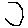
Label: hexagon